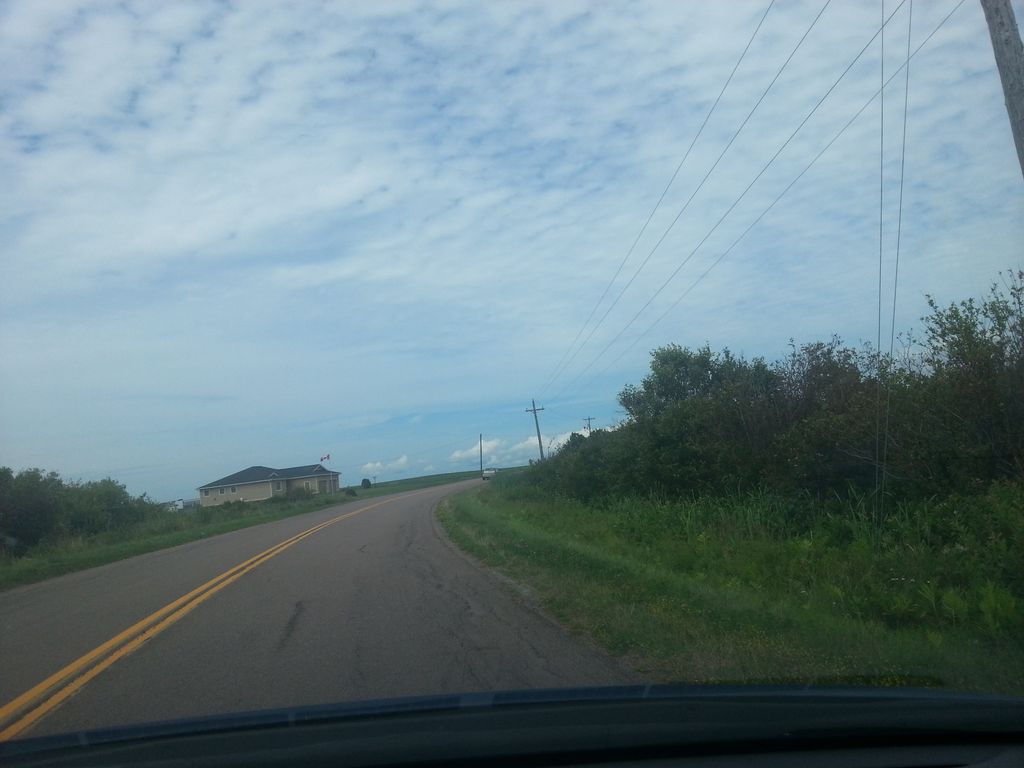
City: charlottetown